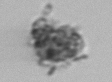
Label: detritus